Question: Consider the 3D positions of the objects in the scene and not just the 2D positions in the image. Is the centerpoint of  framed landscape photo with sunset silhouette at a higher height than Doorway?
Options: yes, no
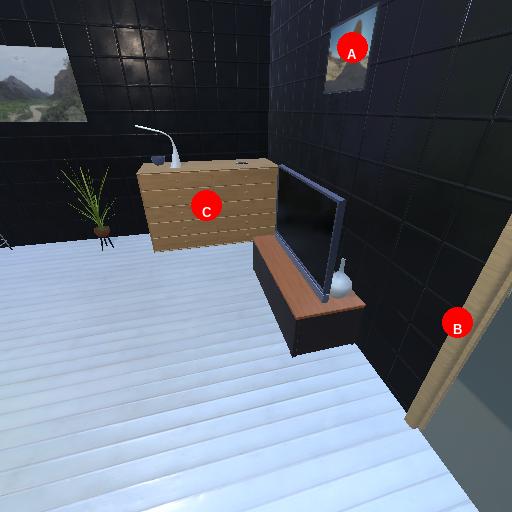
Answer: yes